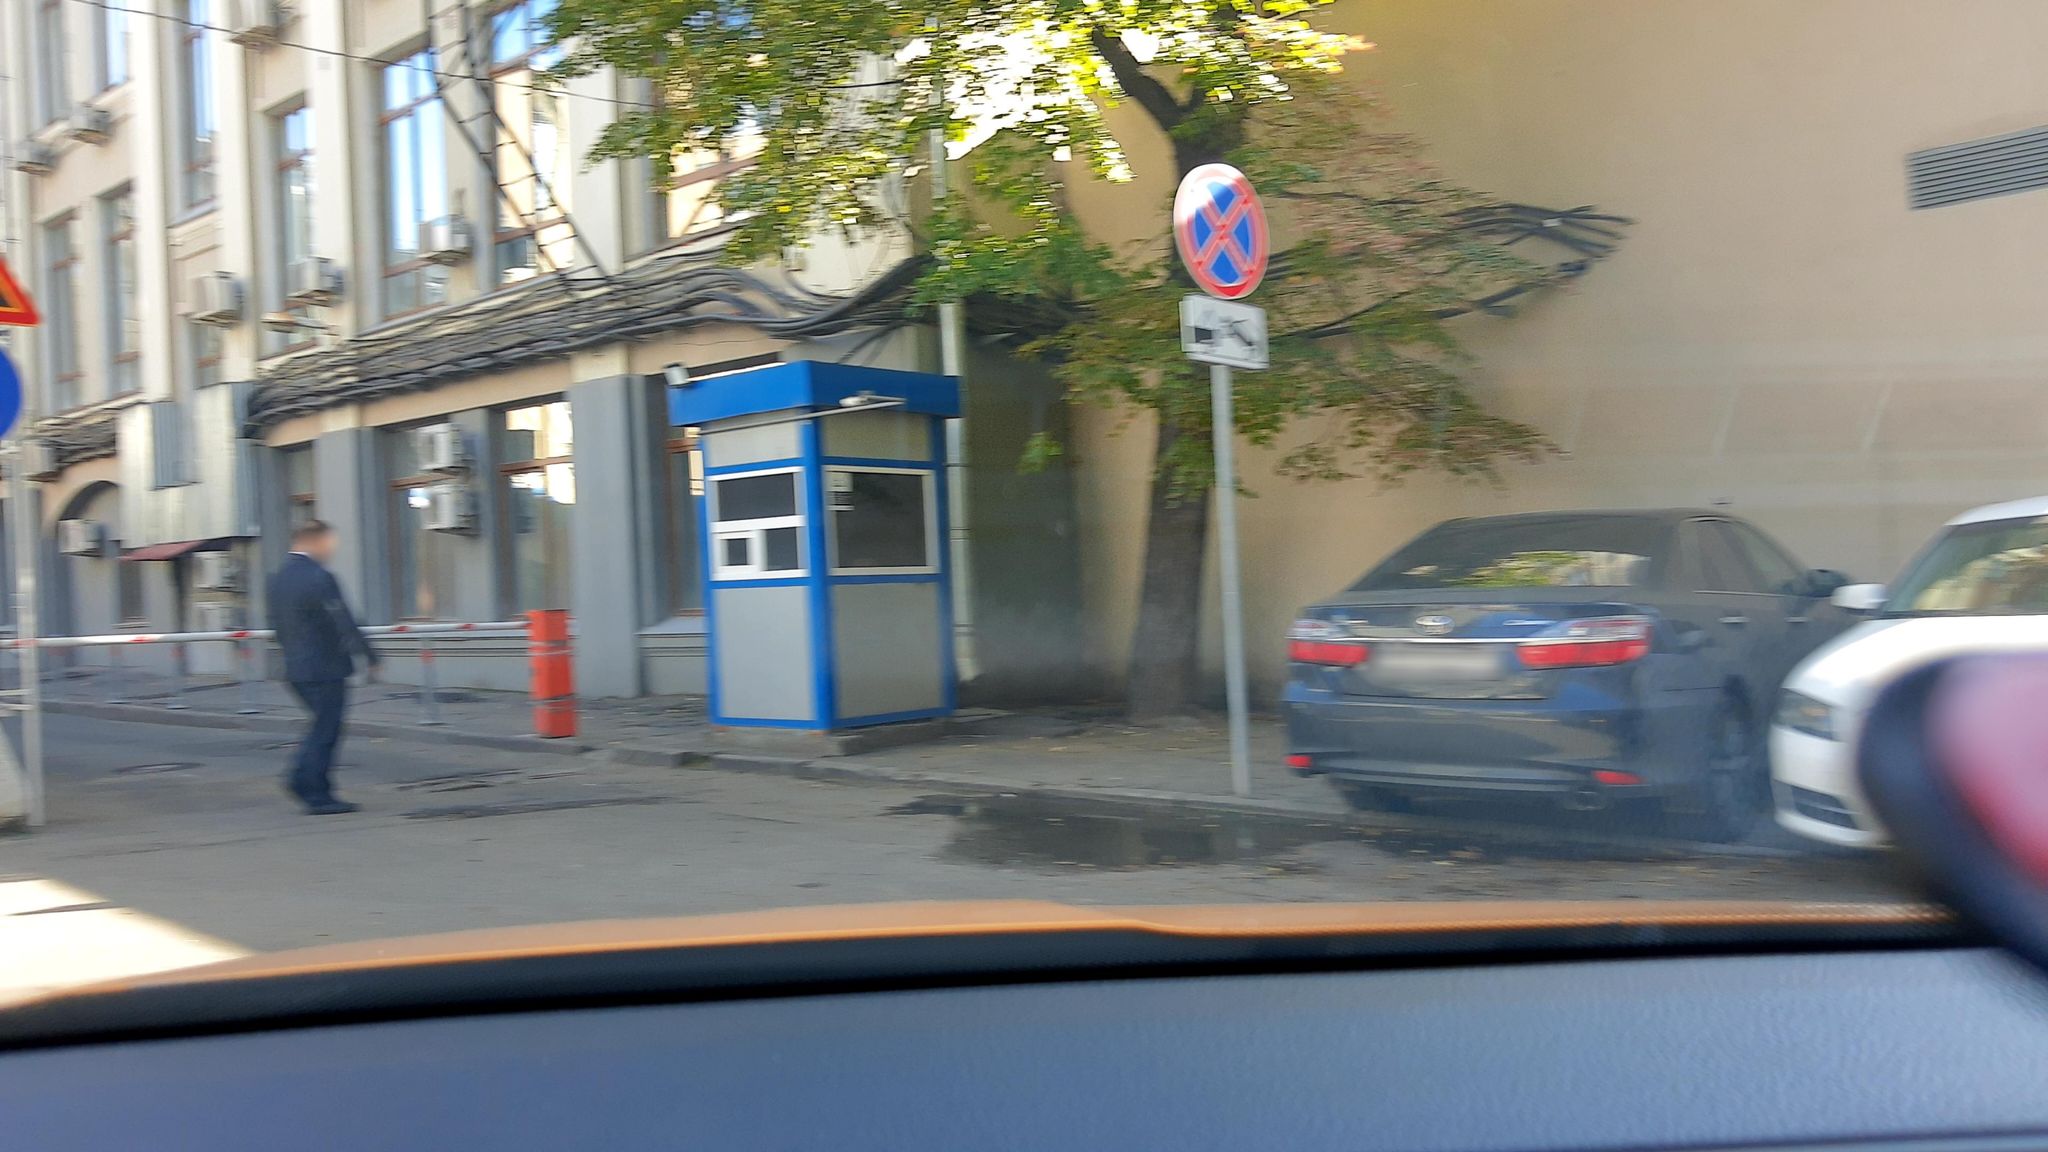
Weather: clear
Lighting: day
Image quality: slightly poor
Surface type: driving surface
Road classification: footway, service
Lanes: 2
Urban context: urban centre
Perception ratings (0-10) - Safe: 6.16, Lively: 8.18, Beautiful: 1.61, Boring: 0.51, Depressing: 3.62, Wealthy: 7.76